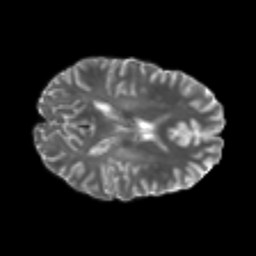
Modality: T2w
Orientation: axial
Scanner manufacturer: philips
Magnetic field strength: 3 T
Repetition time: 8.6 s
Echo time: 0.127 s